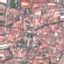
Land use / land cover: Residential